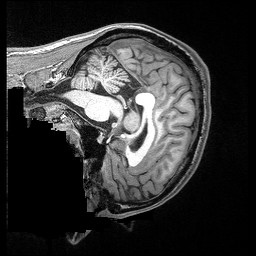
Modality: T1w
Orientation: sagittal
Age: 21
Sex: male
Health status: ill
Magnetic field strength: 3 T
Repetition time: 2.53 s
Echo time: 0.00331 s